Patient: sex F, age 58
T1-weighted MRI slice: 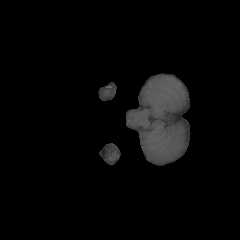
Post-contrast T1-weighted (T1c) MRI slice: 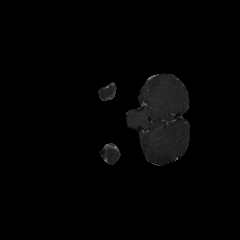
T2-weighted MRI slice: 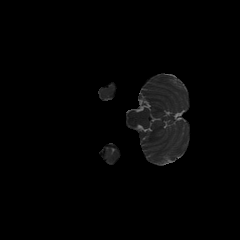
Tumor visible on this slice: no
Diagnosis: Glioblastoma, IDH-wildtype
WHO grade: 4